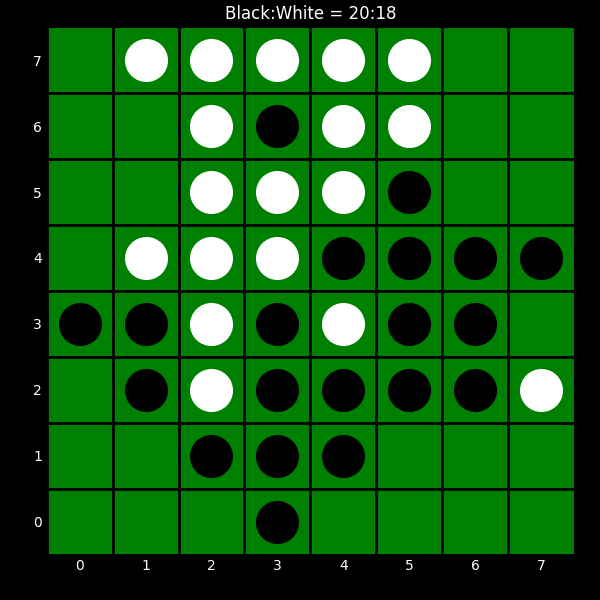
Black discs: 20
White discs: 18